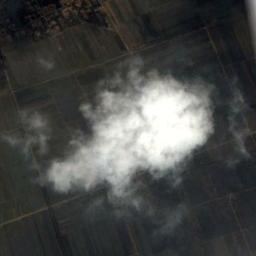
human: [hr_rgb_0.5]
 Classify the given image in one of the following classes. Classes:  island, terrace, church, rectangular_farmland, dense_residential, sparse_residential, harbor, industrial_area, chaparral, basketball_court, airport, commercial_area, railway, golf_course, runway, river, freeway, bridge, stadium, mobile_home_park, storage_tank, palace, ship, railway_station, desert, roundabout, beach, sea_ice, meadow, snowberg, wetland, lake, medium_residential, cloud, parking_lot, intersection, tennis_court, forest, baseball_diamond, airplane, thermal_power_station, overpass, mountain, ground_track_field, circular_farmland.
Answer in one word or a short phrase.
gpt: cloud